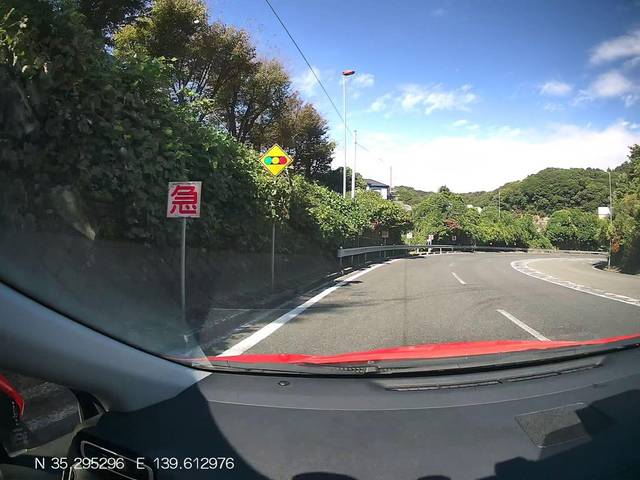
Region: Japan
Coordinates: 35.296, 139.613